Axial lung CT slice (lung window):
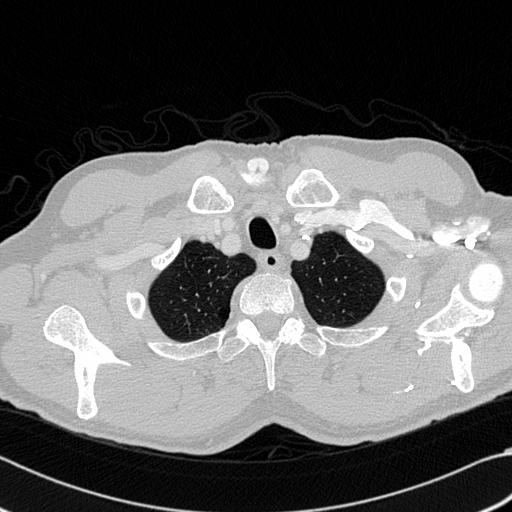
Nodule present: no